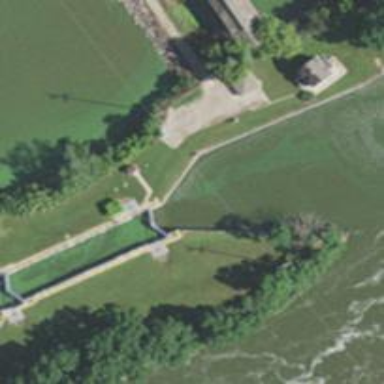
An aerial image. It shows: Lock gate along waterway.